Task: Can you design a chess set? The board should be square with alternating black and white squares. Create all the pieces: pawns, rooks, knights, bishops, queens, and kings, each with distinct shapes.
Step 5579:
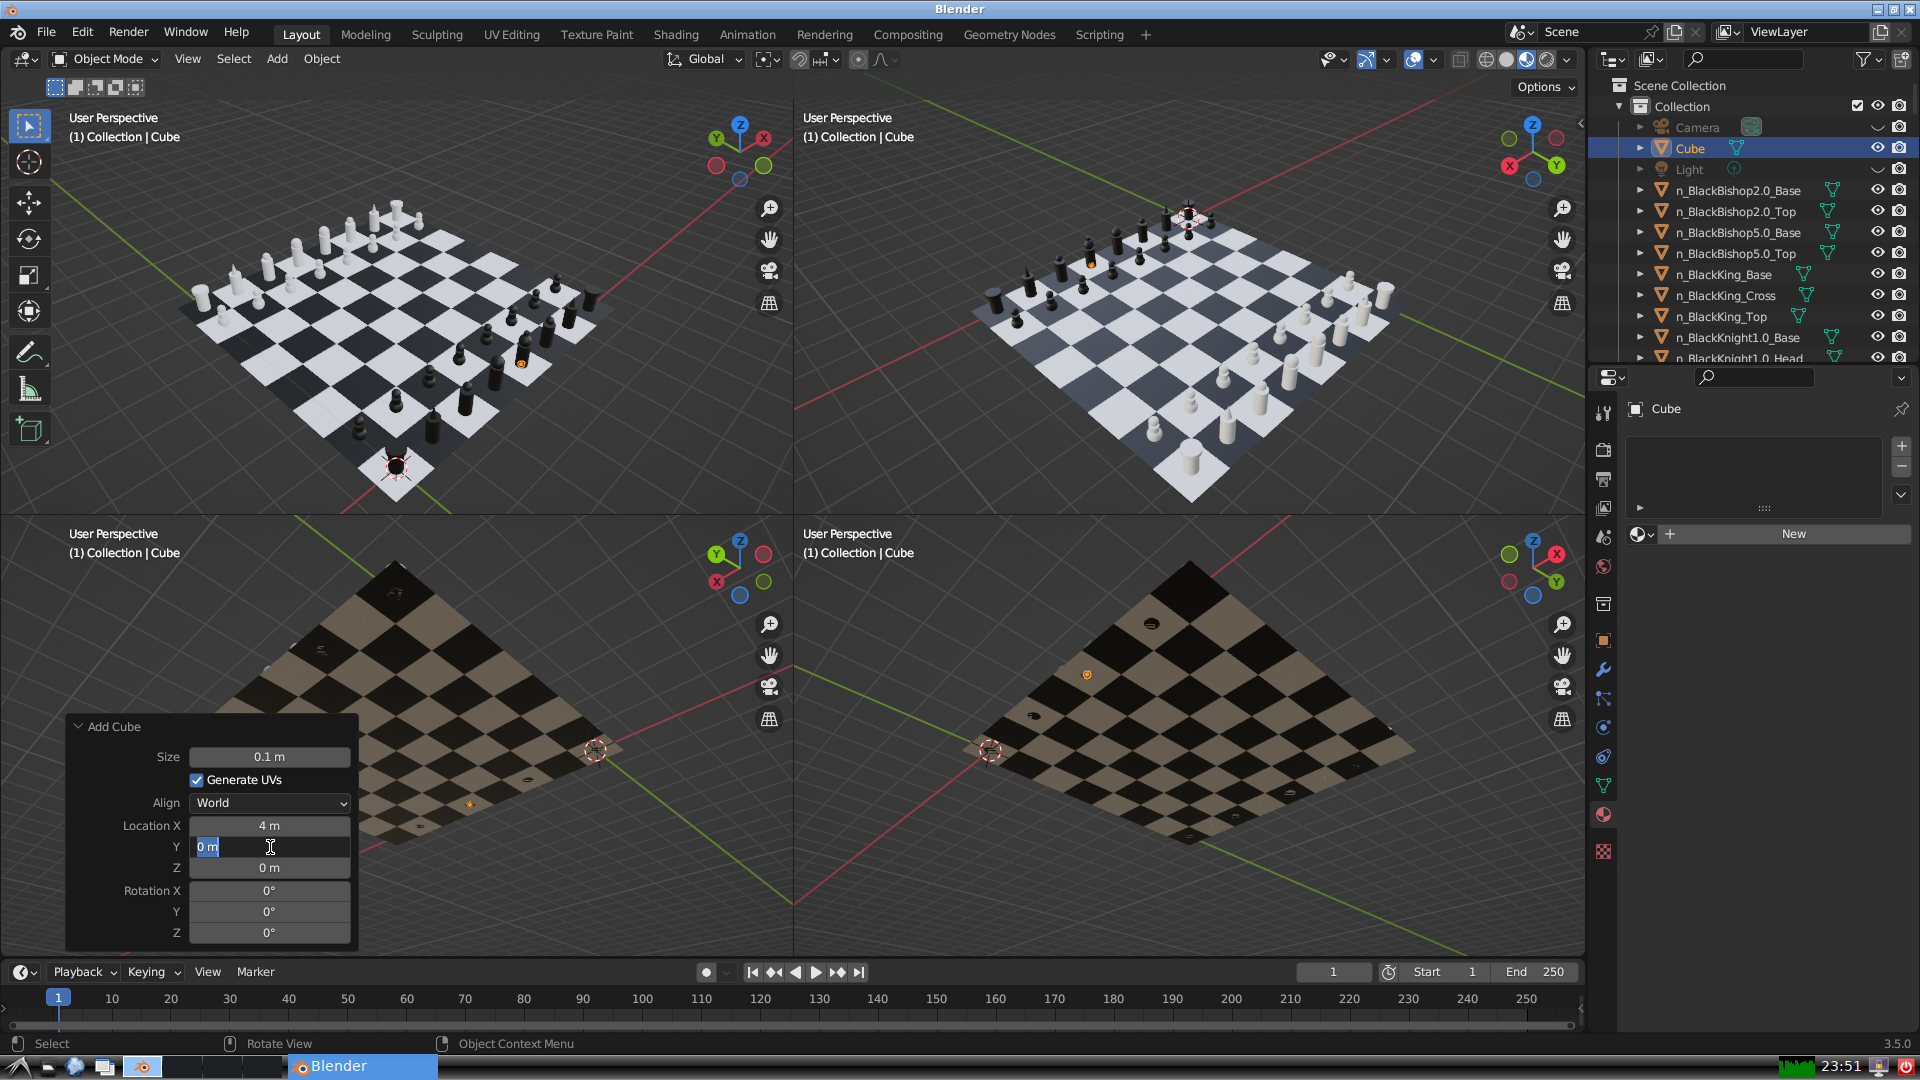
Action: input_text: 7.0